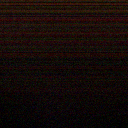
Screen state: off